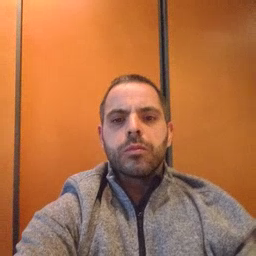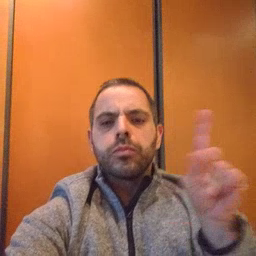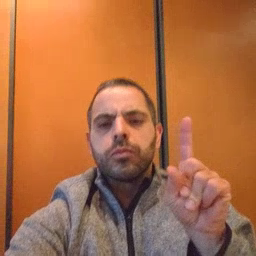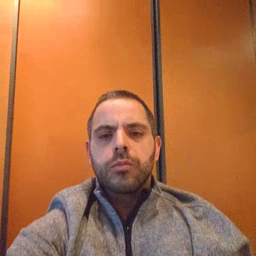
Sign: where